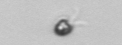
Label: Pyramimonas